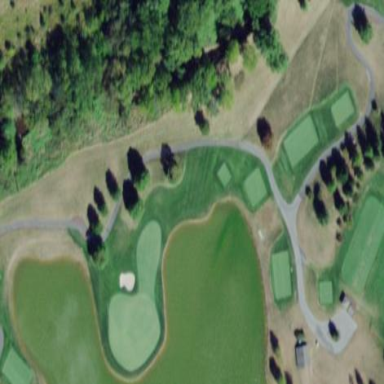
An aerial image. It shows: Golf rough area.